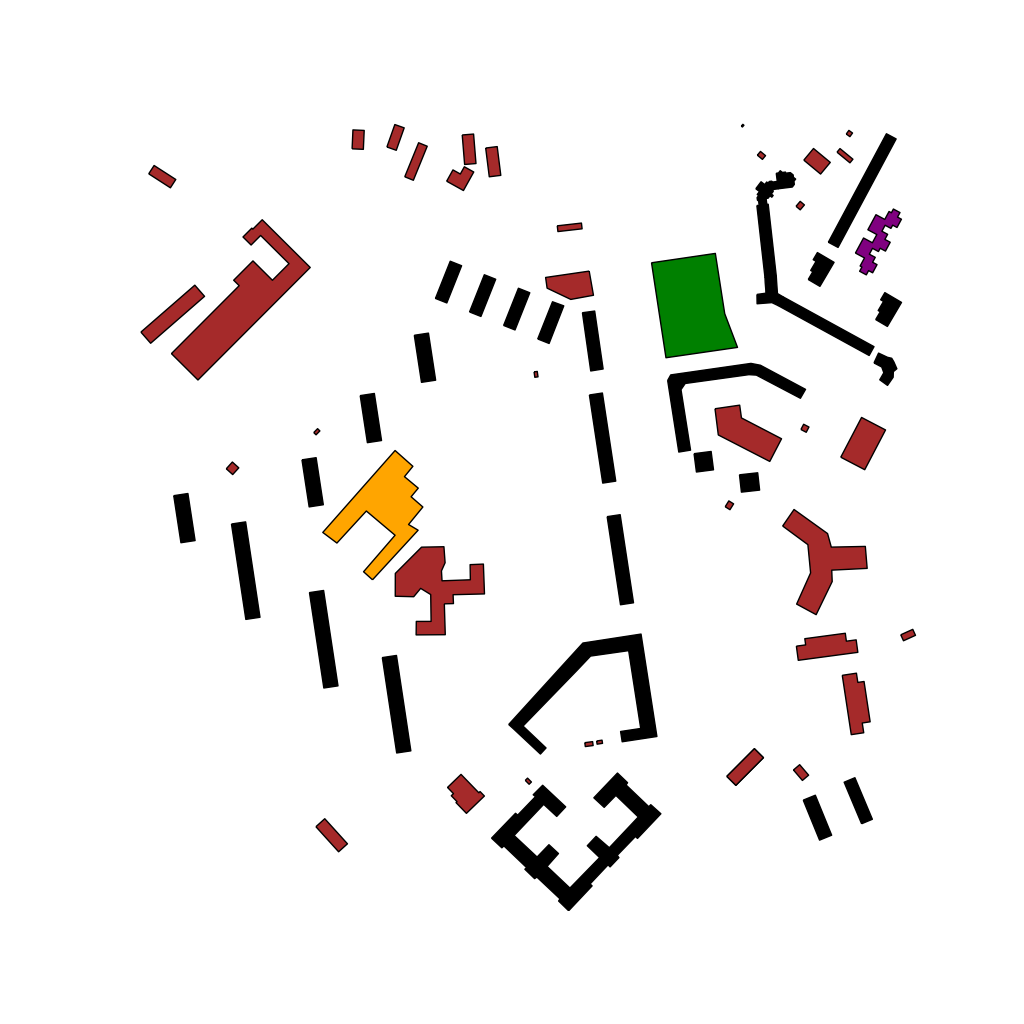
Tags: overhead vector_map, business, industrial, recreation, residential, special, modern, high_rise, individual_rise, low_rise, density_2, Building, Facility, Kinder, Park, School, 1.0 km²